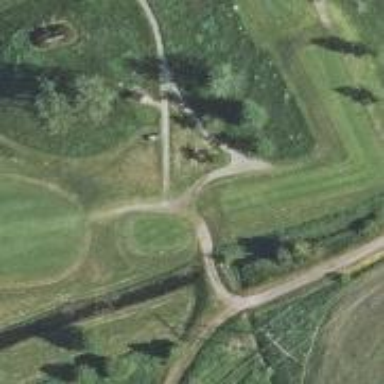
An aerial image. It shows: Grass area designated as golf tee.